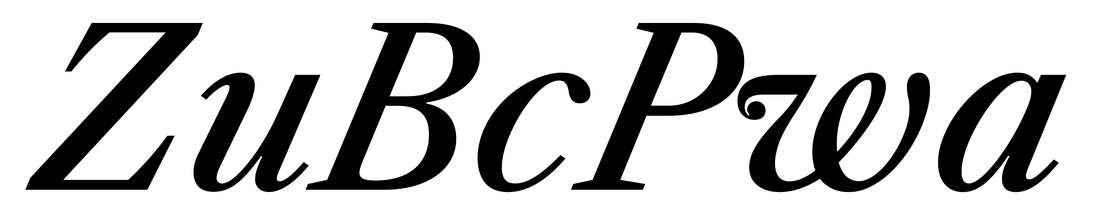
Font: LibreCaslonText-Italic_Medium_Italic